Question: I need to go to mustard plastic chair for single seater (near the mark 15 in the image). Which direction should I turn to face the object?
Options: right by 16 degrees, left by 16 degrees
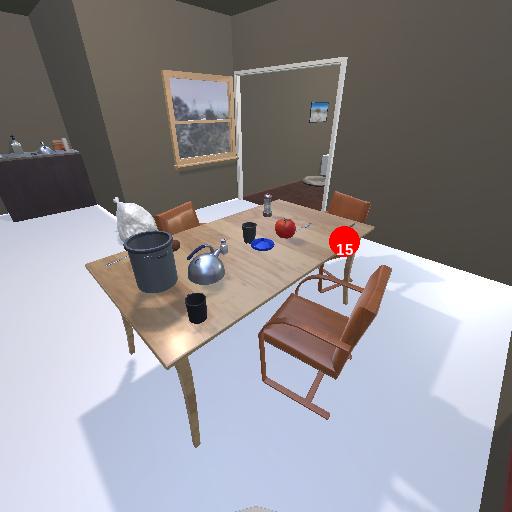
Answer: right by 16 degrees